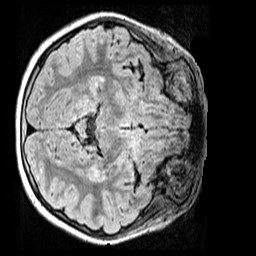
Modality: FLAIR
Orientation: axial
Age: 9
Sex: female
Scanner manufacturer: siemens
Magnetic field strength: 3 T
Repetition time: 5 s
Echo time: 0.388 s